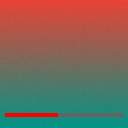
Screen state: on